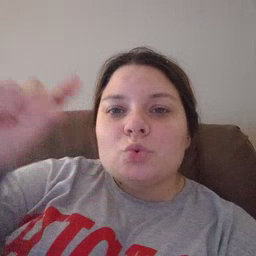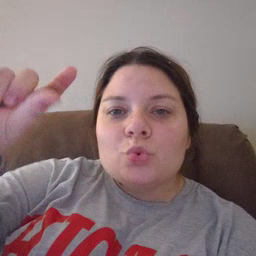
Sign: moon